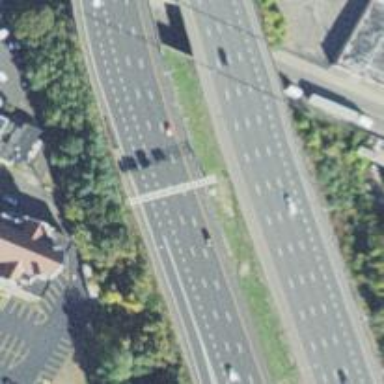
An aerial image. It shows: Motorway junction.